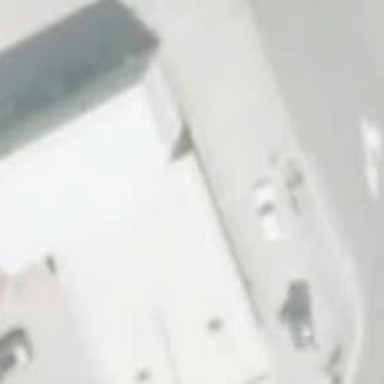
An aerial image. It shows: Fuel station.